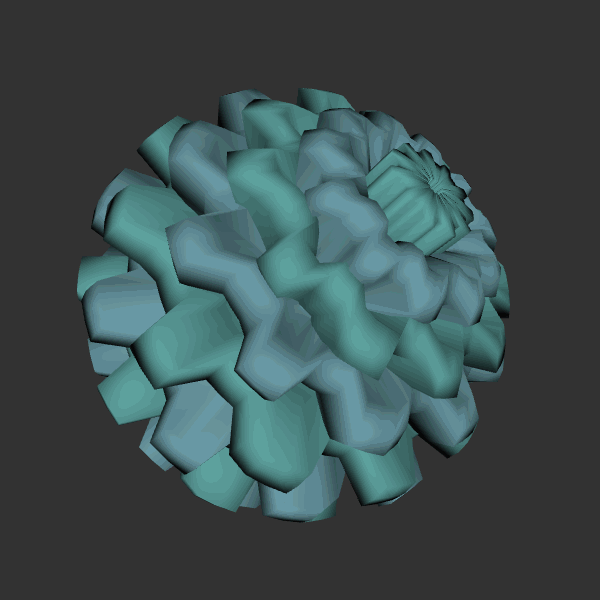
Background: dark